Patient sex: M
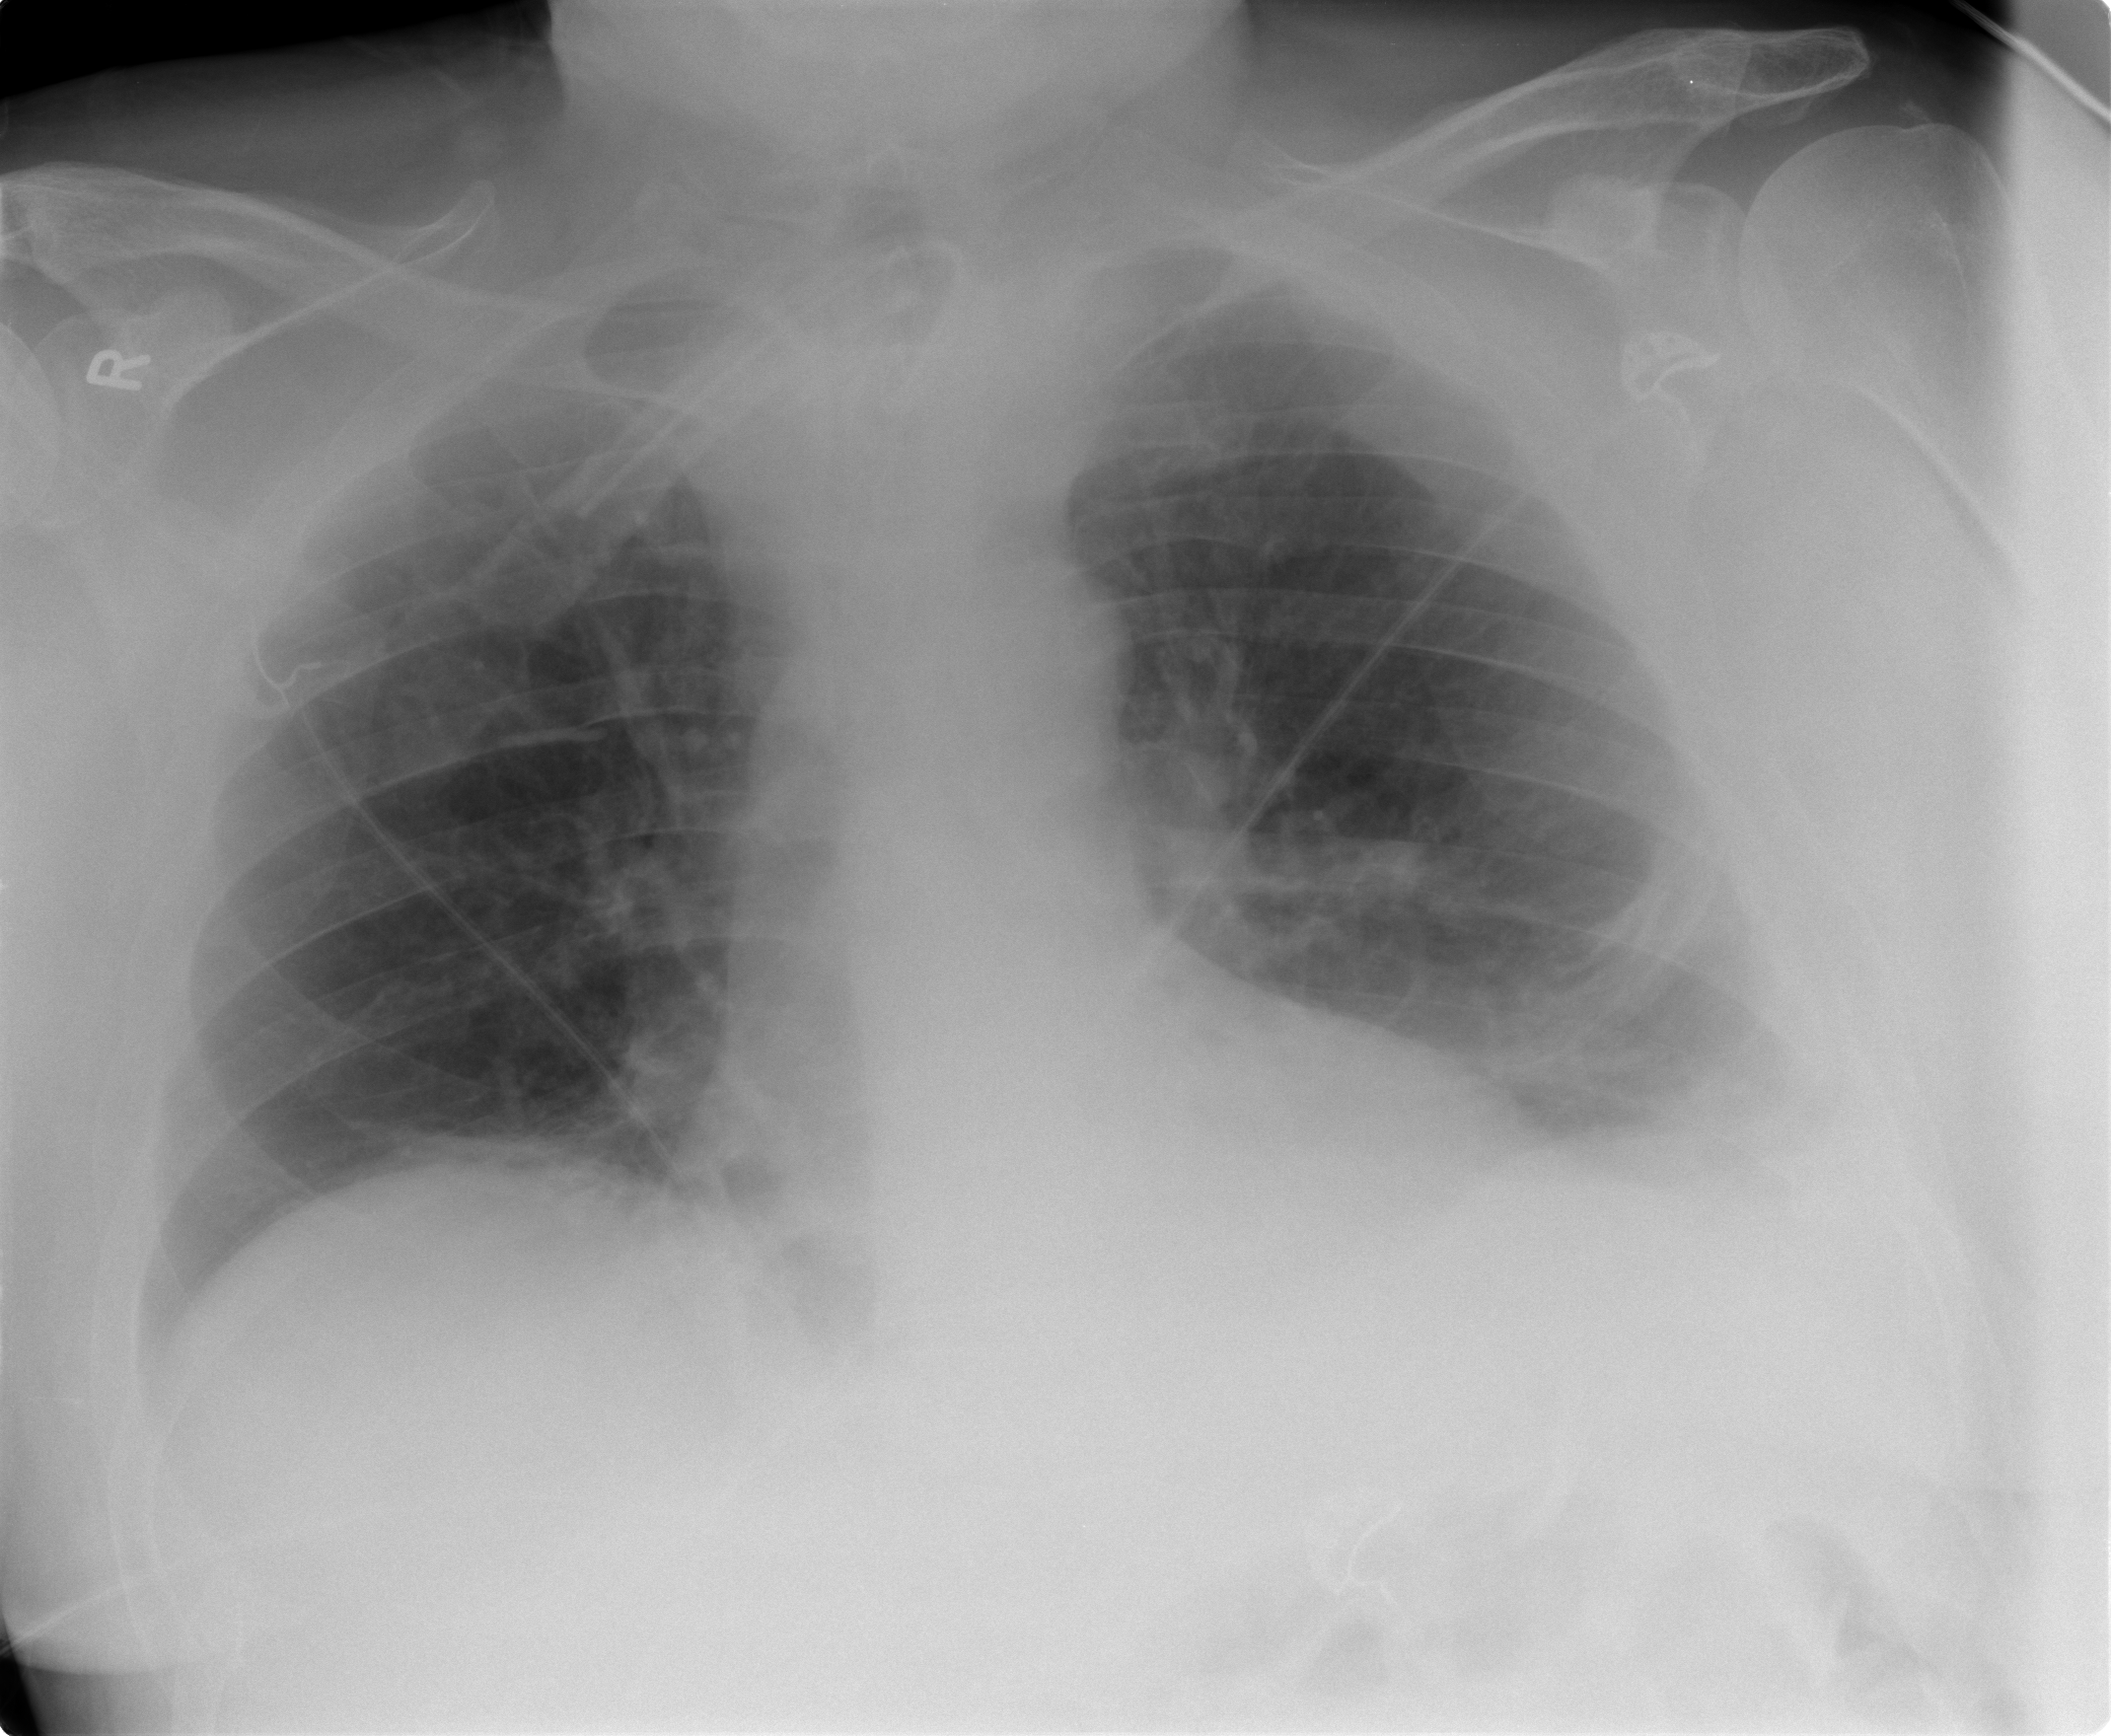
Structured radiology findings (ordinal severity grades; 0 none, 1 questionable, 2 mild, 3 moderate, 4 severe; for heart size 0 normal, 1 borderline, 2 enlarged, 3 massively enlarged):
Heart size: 0
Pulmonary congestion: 0
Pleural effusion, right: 0
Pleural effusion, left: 2
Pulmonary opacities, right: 0
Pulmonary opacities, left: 0
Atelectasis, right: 0
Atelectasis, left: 2